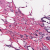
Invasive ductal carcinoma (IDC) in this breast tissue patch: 1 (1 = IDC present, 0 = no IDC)